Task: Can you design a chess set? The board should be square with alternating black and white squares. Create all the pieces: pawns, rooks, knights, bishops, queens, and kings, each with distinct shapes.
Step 3626:
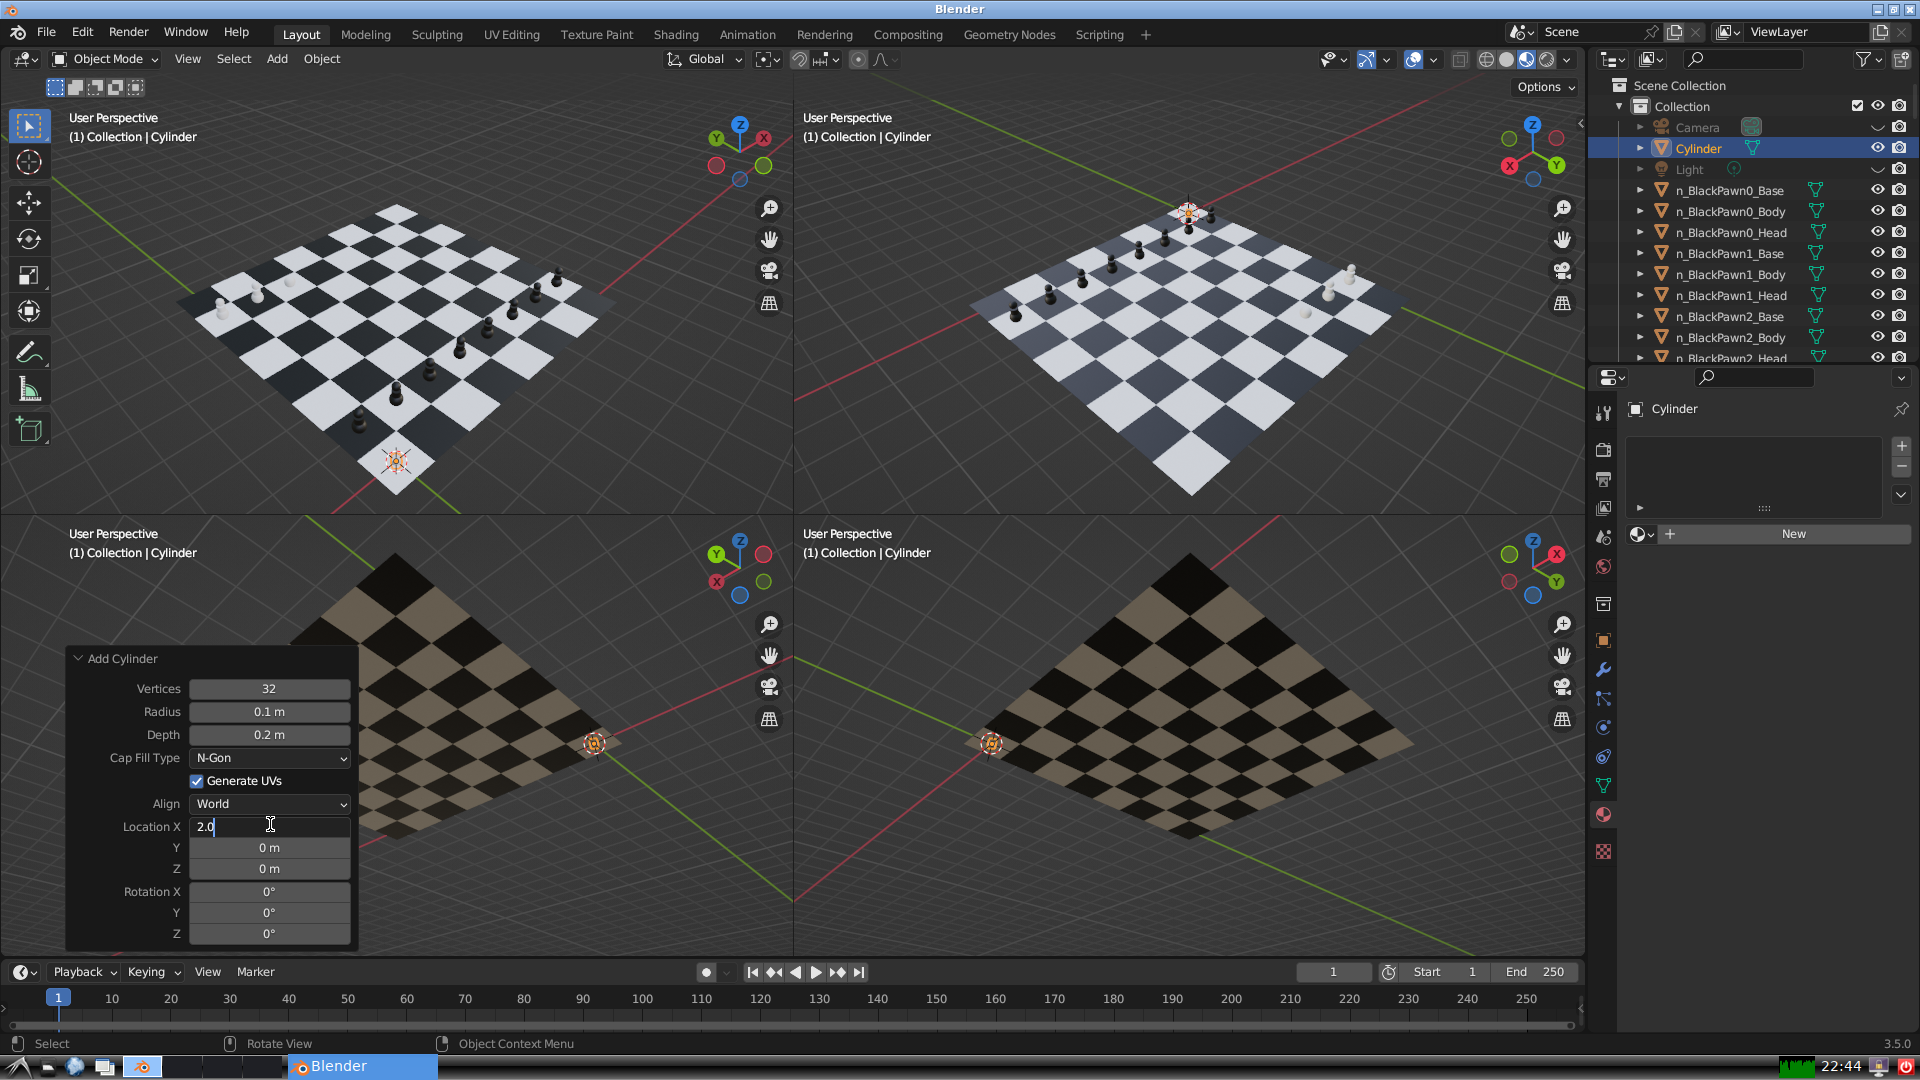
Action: {"key_press": ['Return']}